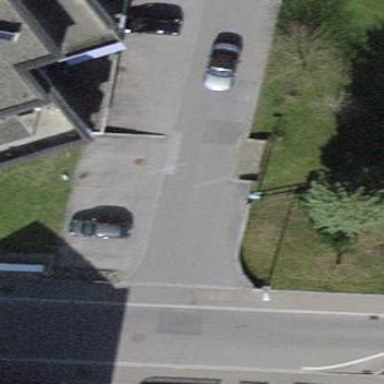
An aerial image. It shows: Group of garages.